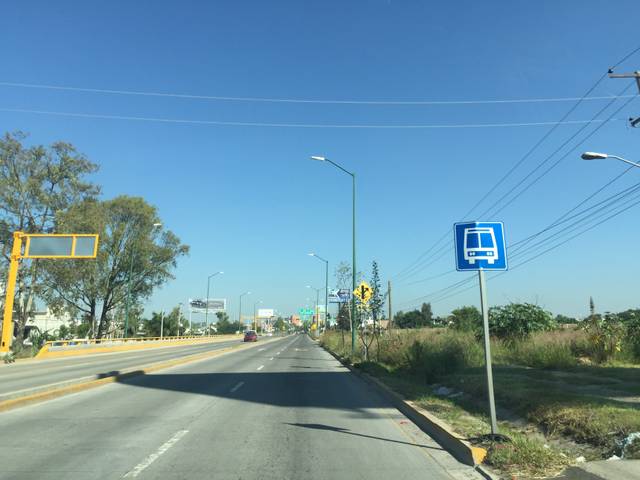
Region: Mexico
Coordinates: 21.16, -101.723